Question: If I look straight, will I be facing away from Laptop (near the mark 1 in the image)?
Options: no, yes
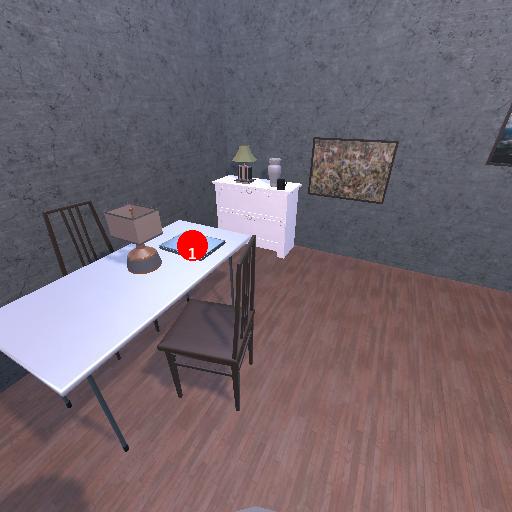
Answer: no